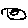
Label: smiley face